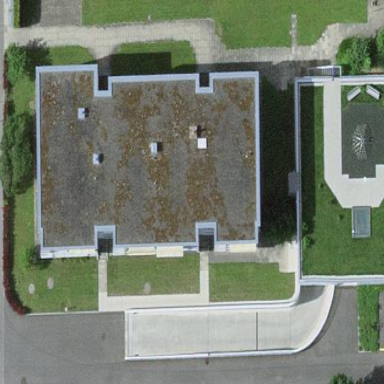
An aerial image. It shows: Residential building with flat roof.